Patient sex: M
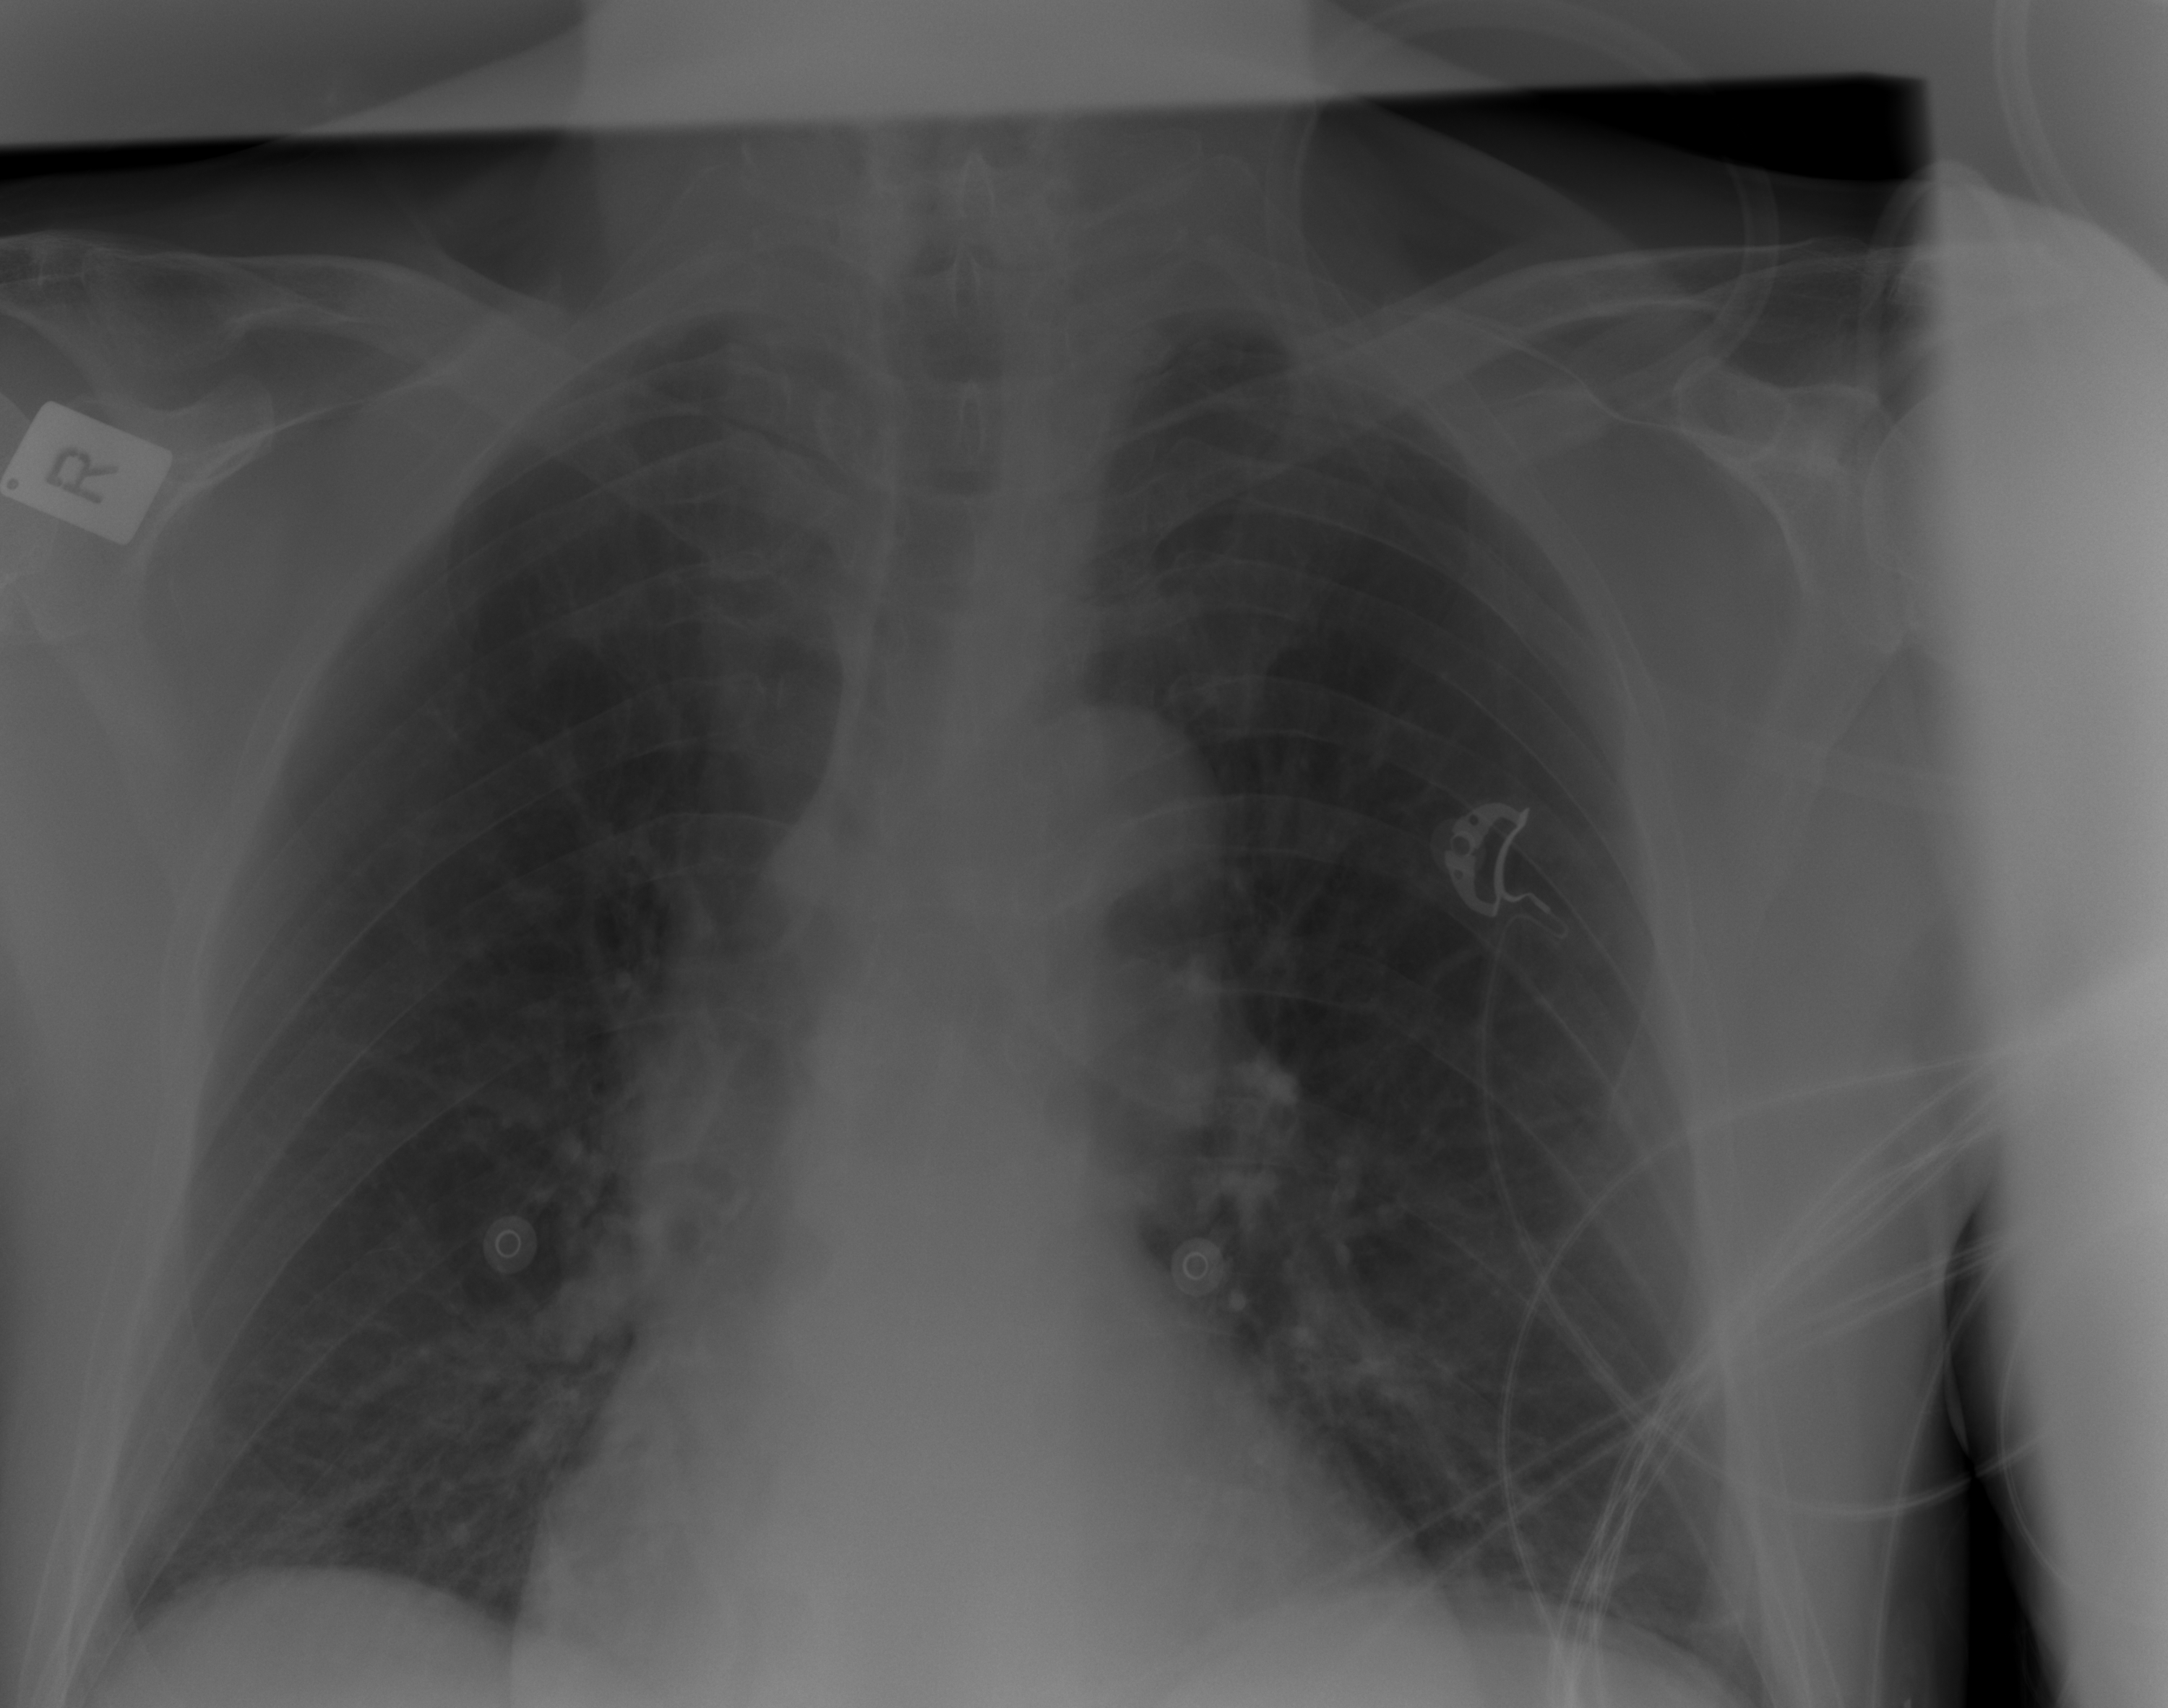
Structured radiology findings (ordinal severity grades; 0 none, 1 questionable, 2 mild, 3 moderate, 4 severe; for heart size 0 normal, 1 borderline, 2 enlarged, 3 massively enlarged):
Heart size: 2
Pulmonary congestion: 2
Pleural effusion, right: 0
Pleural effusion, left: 0
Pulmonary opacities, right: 0
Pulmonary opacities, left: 0
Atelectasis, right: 0
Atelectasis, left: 0